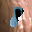
Label: 8